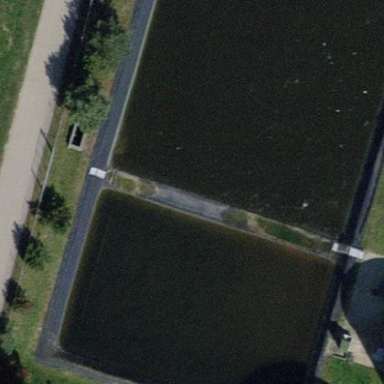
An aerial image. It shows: Image of wastewater.